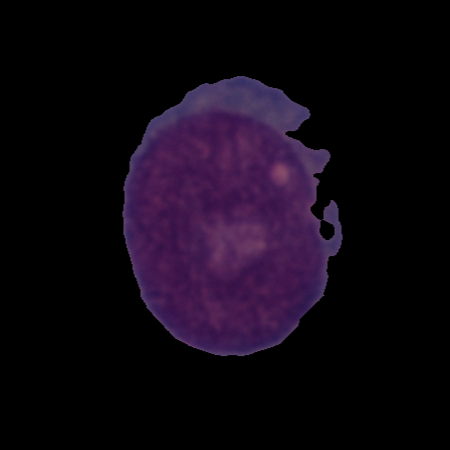
Label: cancer